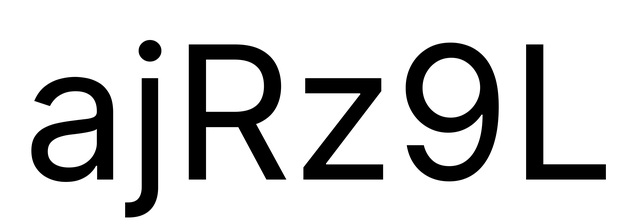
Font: Inter_Regular